Current action and preconditions to check: path_clear

Your task: For each precondition in the list above, predict whether it will hold at this action.

Consider the current scene as observed from the mobile robot's camera, and analyze the predicted future states of all dynamic agents (e.g., people, animals, vehicles, or any moving entities) within the NEXT SECOND.

IMPORTANT: Only answer "very likely" if you are absolutely certain—based on strong, clear evidence—that a dynamic agent will violate the precondition in the predicted future state. Do NOT answer "very likely" for unlikely, ambiguous, or low-probability risks.

Ask yourself for each precondition: Is there a high probability, with clear and convincing evidence, that the predicted future states of any dynamic agent will interfere with the predicted future state of the currently executing action within the NEXT SECOND, causing that precondition to fail?

Assess the risk level based on these predictions. Use "likely" or "very likely" if motions create a clear risk of interference.

Use "neutral" or "improbable" if agents are nearby but their predicted paths are clearly diverging or non-conflicting.

Failure Risk Categories: "very improbable", "improbable", "neutral", "likely", "very likely"

Answer Format: Output ONLY the probability_of_failure value from these categories: "very improbable", "improbable", "neutral", "likely", "very likely"

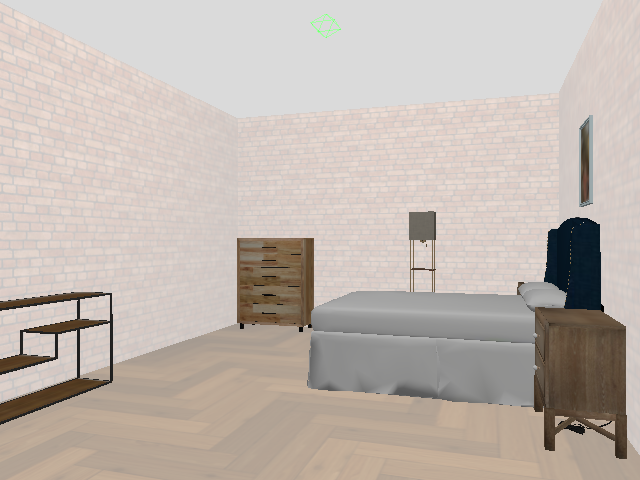

Answer: very improbable